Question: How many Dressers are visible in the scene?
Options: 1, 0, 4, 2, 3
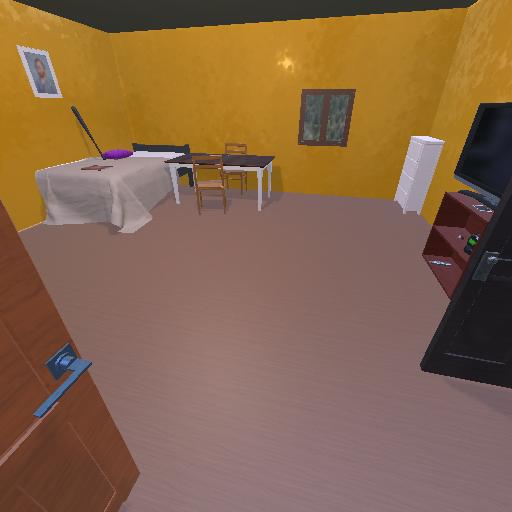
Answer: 1